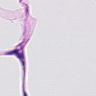
Metastatic tissue present: no